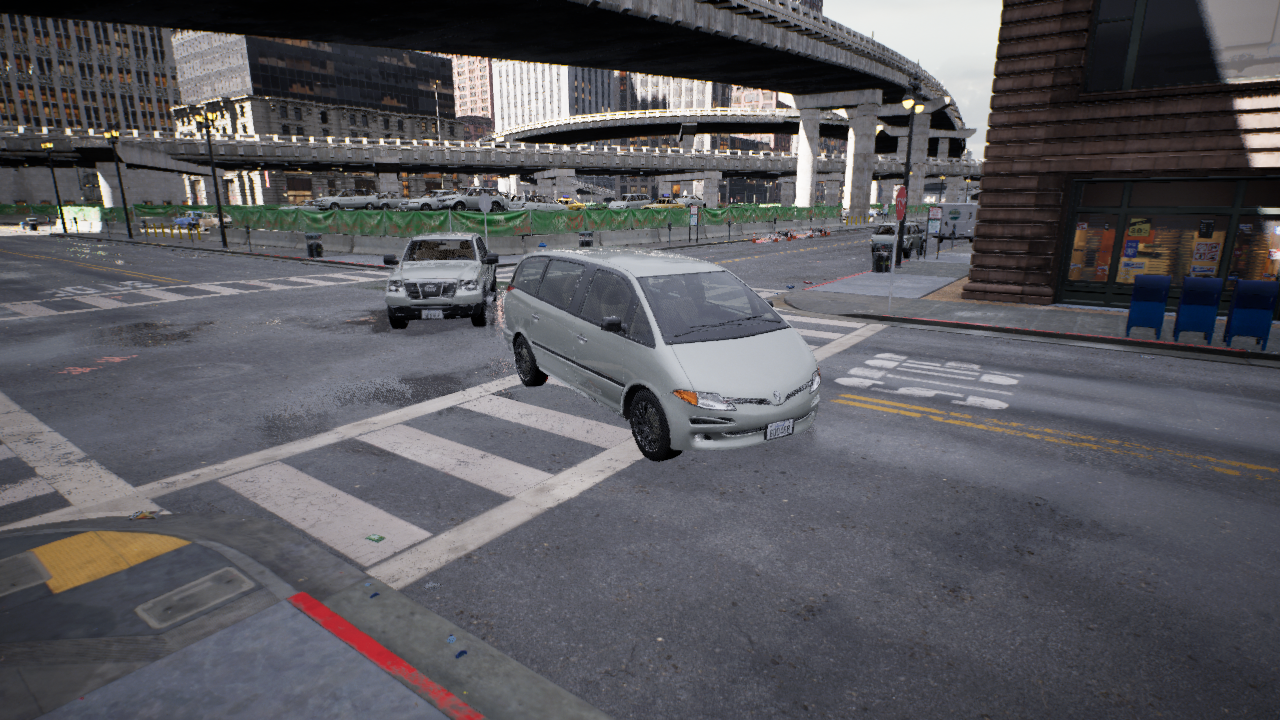
Venue: intersection
Lighting: clear day
Vehicle rig: minivan